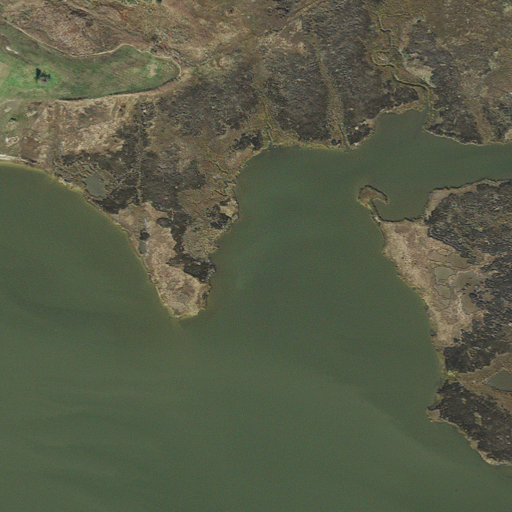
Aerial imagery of cape in Maryland named Chance Point containing open water, herbaceous wetlands, woody wetlands, and open development